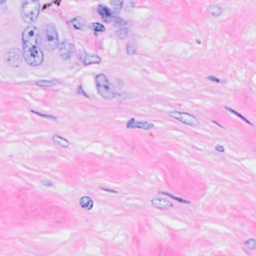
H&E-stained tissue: Breast